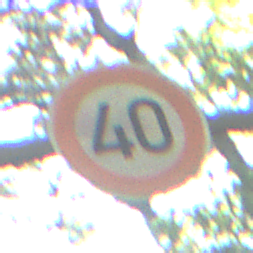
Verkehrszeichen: Geschwindigkeit40
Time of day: Midday
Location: Outdoor (Nature)
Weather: Clear
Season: NotSpecified
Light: Natural